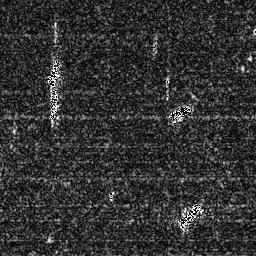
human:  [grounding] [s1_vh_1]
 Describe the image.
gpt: In the satellite image, there is  <ref>1 small ship </ref> <box>[[17, 21, 23, 33, 0]]</box> located at top left,  <ref>1 medium ship </ref> <box>[[65, 39, 76, 46, 0]]</box> located at right,  <ref>1 medium ship </ref> <box>[[69, 78, 77, 89, 0]]</box> located at bottom right.